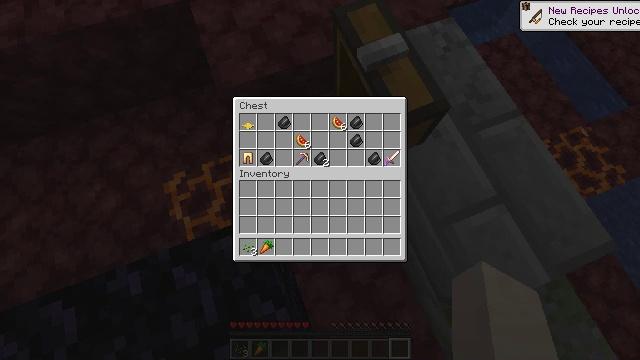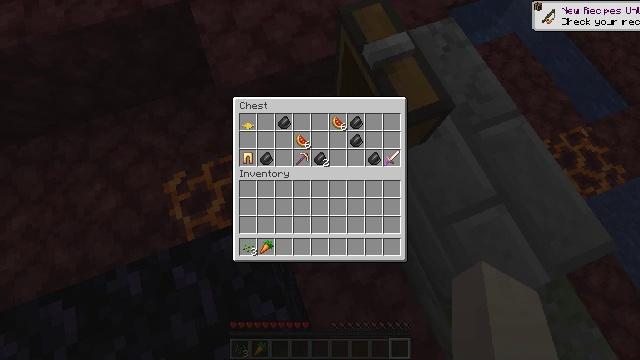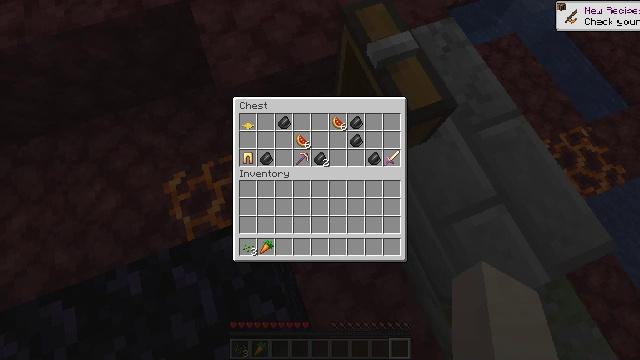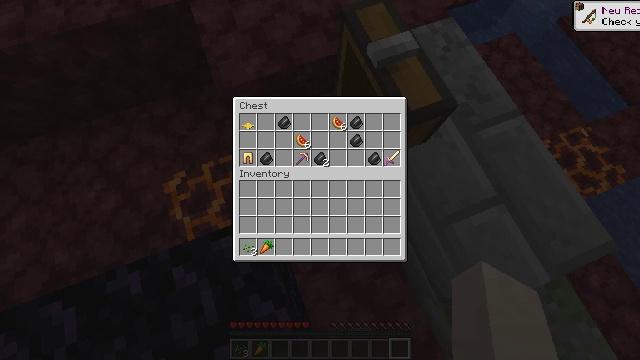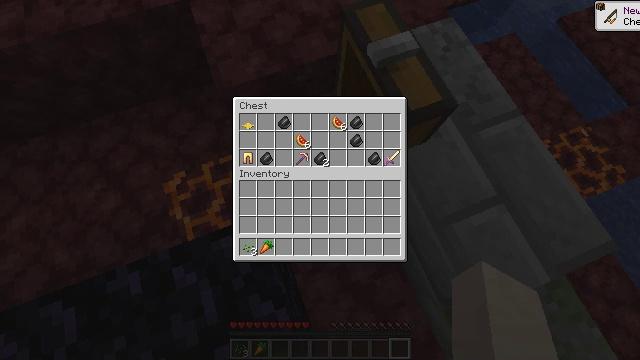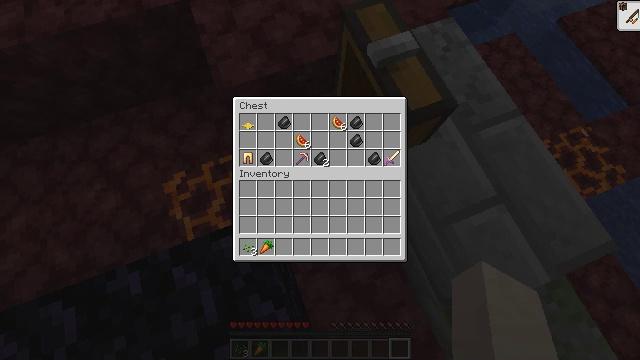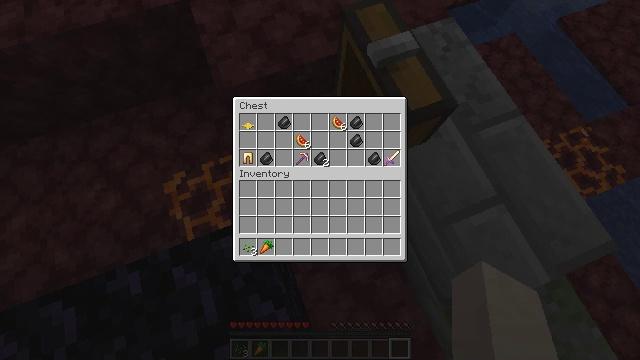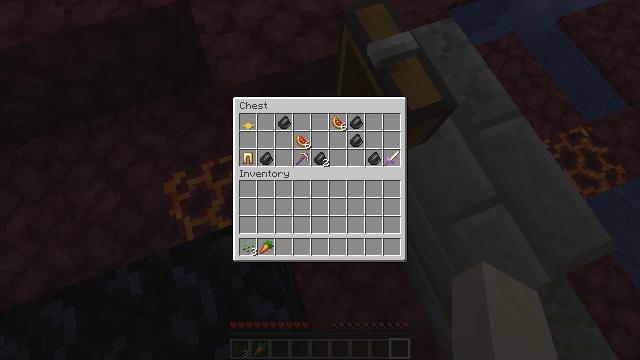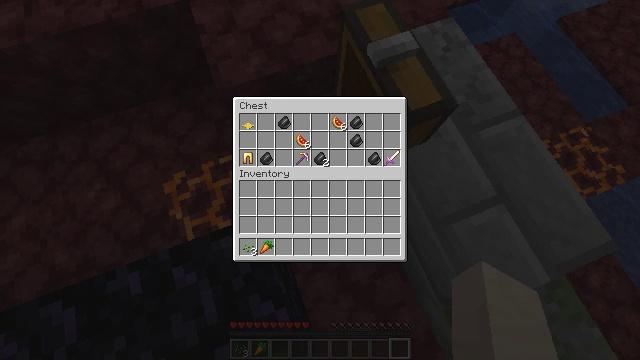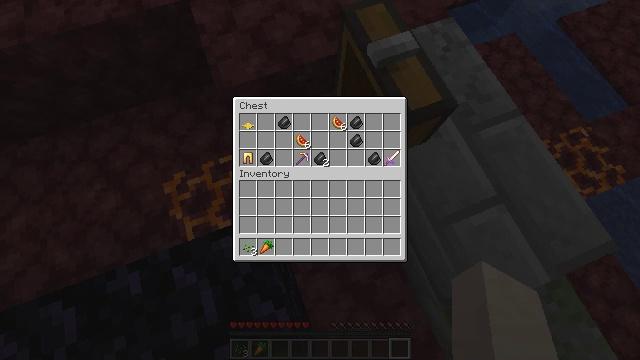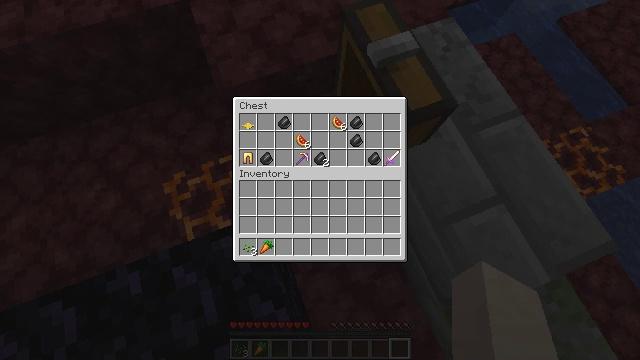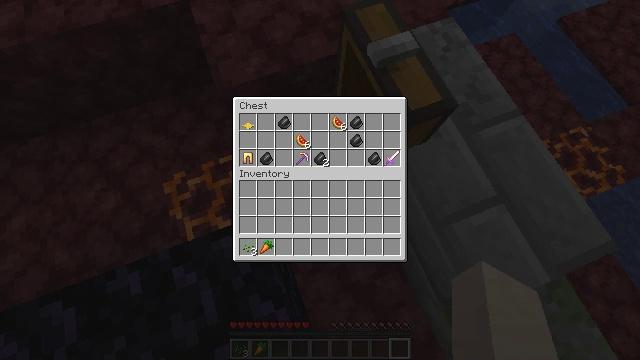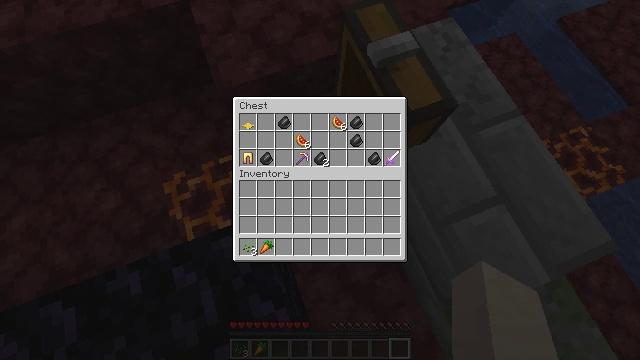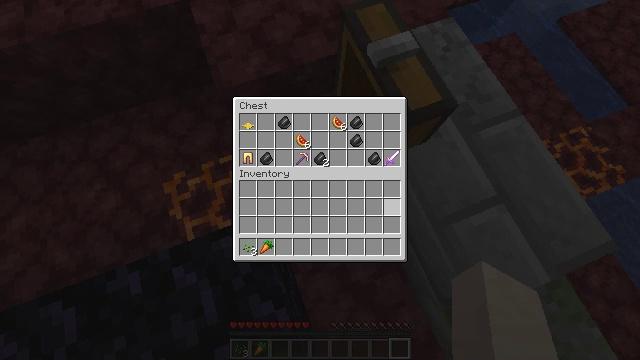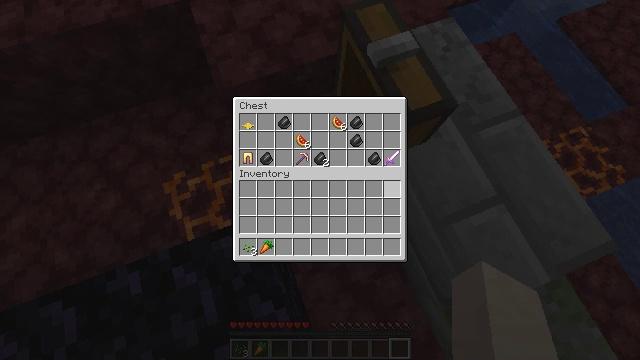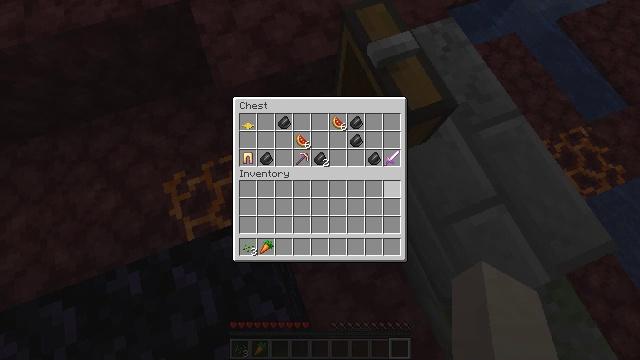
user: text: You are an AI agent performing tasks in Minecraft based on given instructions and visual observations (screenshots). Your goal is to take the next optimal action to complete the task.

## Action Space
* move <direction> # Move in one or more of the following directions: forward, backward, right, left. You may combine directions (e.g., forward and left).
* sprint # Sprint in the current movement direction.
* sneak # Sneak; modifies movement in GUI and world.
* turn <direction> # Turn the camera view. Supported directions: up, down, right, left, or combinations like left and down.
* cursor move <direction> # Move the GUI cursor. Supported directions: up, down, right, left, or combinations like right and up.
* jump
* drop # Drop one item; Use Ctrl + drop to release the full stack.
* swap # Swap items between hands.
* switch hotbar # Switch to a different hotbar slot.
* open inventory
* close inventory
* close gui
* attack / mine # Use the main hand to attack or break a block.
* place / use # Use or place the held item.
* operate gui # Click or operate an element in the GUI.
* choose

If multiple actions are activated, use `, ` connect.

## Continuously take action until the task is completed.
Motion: motion action
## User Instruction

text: Gather materials such as cobblestone.
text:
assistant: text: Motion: no_op
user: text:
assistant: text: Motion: no_op
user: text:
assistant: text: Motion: no_op
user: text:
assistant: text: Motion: no_op
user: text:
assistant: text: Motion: no_op
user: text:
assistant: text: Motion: turn right and down
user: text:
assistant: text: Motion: turn right and down
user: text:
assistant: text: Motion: turn right and down
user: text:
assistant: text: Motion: turn right and down
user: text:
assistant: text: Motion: no_op
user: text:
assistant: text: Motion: turn up
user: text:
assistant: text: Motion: turn left and up
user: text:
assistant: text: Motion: turn left and up
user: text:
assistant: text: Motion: turn up
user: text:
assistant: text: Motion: no_op
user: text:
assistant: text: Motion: turn right and up
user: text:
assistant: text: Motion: turn up
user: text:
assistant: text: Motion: no_op
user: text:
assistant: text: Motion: no_op
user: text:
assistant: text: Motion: no_op
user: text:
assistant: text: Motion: no_op
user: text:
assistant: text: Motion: no_op
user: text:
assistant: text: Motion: no_op
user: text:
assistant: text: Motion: no_op
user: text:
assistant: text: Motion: no_op
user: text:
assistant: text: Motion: attack / mine
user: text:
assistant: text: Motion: attack / mine
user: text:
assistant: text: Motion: attack / mine
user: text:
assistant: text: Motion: attack / mine
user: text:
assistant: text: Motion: turn left and down